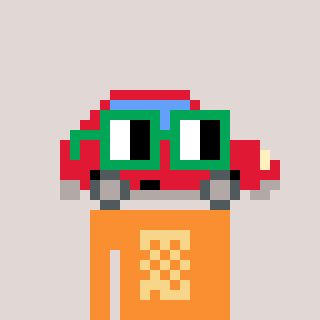
a pixel art character with square green glasses, a car-shaped head and a orange-colored body on a warm background